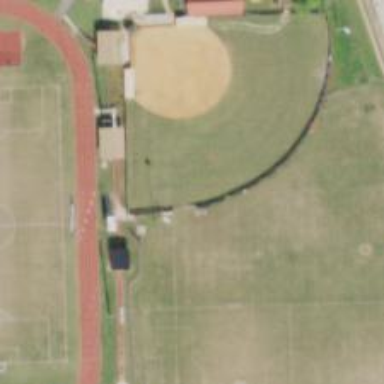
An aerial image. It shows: Baseball pitch for leisure land.